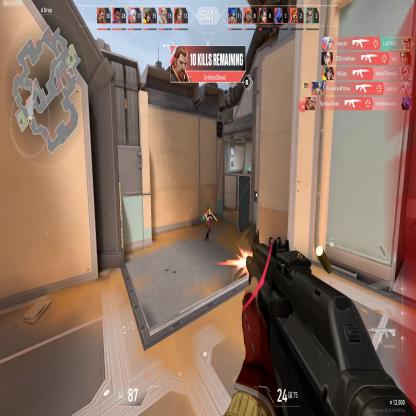
Label: enemy